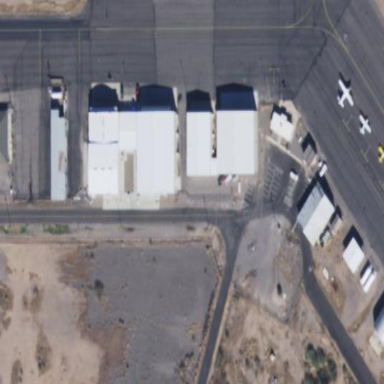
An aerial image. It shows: Apron paved with asphalt at the airport.